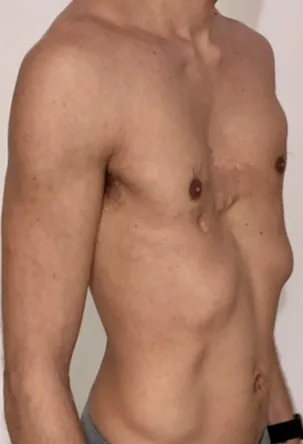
B. Results 6 months after surgery.
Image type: medical_photograph (other_medical_photograph)